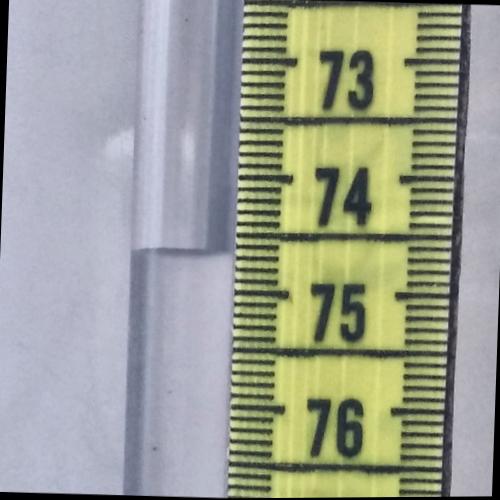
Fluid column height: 74.7 cm